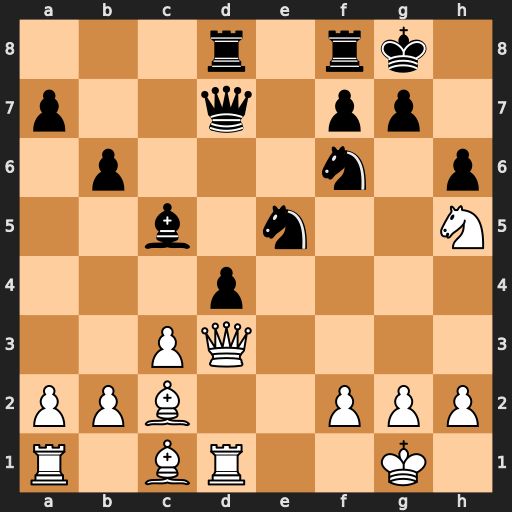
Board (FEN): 3r1rk1/p2q1pp1/1p3n1p/2b1n2N/3p4/2PQ4/PPB2PPP/R1BR2K1
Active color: w
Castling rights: -
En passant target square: -
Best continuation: Nxf6+ gxf6 Qh7#